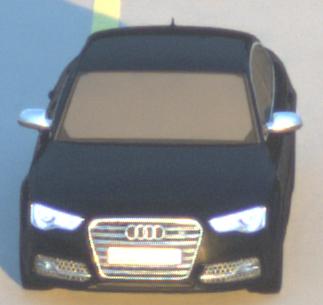
Make: Audi
Model: S5
Detailed model: F5
Model produced from: 2016
Model produced until: 2019
Doors: 2
Color: black
Road condition: dry road
Daytime: sunrise or sunset
Contrast: medium contrast